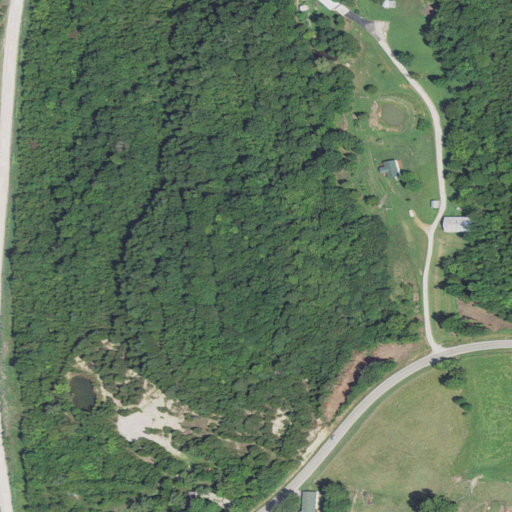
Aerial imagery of mountain in Missouri named Grisham Knob containing pasture, mixed forest, evergreen forest, deciduous forest, low intensity development, open development, and medium intensity development